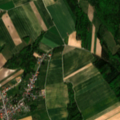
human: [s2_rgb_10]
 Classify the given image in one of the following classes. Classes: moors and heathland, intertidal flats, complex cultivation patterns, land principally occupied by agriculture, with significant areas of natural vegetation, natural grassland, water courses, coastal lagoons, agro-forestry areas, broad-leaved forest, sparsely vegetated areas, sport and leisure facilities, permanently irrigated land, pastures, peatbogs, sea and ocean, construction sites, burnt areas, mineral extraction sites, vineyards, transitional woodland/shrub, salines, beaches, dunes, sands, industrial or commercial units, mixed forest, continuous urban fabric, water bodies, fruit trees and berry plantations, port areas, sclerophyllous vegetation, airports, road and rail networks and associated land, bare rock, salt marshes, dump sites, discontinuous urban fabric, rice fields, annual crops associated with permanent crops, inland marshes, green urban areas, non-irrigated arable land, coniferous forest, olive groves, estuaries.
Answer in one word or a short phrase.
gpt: discontinuous urban fabric, non-irrigated arable land, land principally occupied by agriculture, with significant areas of natural vegetation, mixed forest